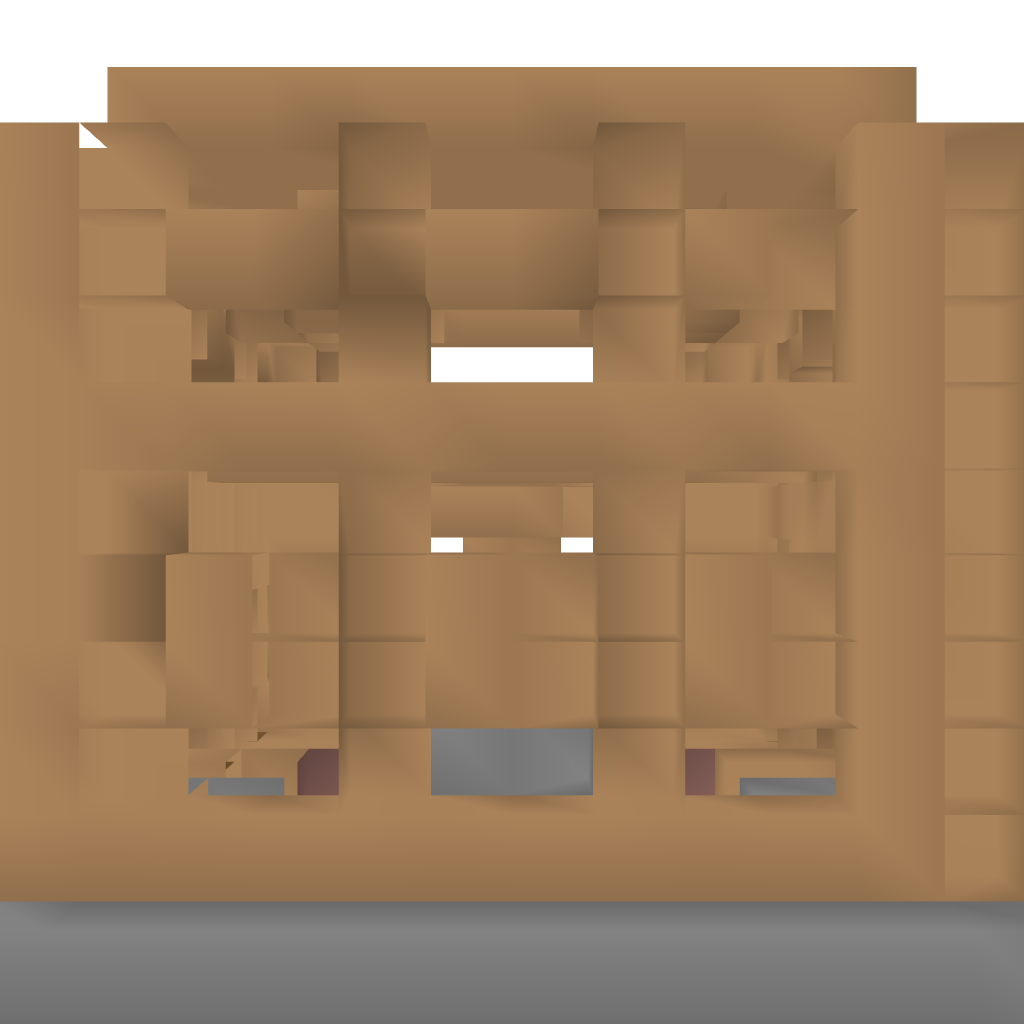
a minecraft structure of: The Hensley Home bad low quality